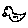
Label: bird